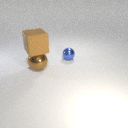
small blue metal sphere to the right of large brown metal sphere